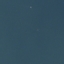
Label: SeaLake